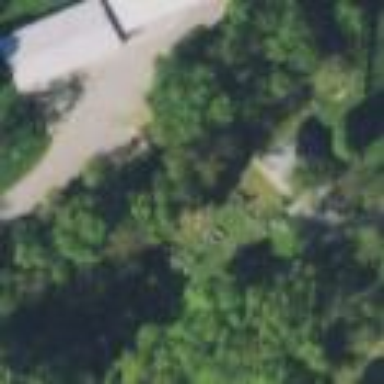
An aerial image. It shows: Cemetery.